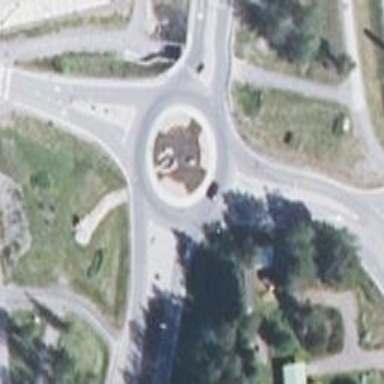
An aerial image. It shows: Secondary road with asphalt surface leading to roundabout.